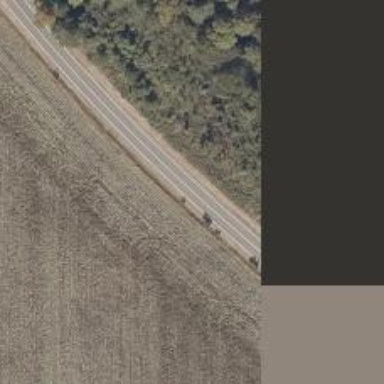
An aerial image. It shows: Tertiary road.